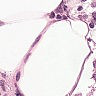
Metastatic tissue present: no